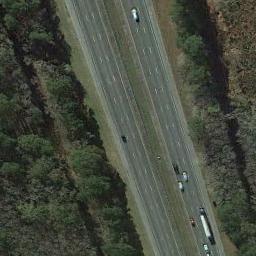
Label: freeway